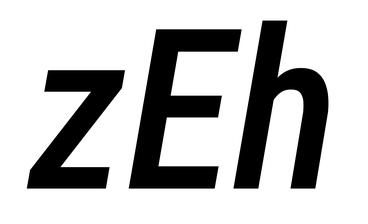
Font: Roboto-Italic_Condensed_Medium_Italic